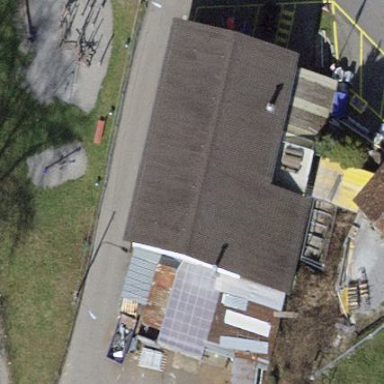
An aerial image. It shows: Building with gabled roof.